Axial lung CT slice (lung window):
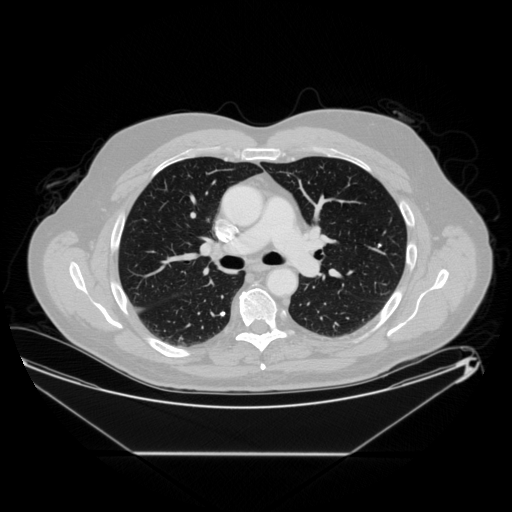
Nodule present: yes
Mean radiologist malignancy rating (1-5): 1